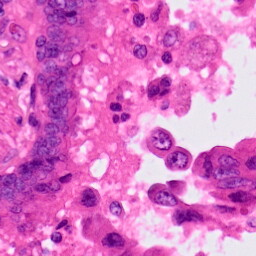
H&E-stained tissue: Lung